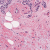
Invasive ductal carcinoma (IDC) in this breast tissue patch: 1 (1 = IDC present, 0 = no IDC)